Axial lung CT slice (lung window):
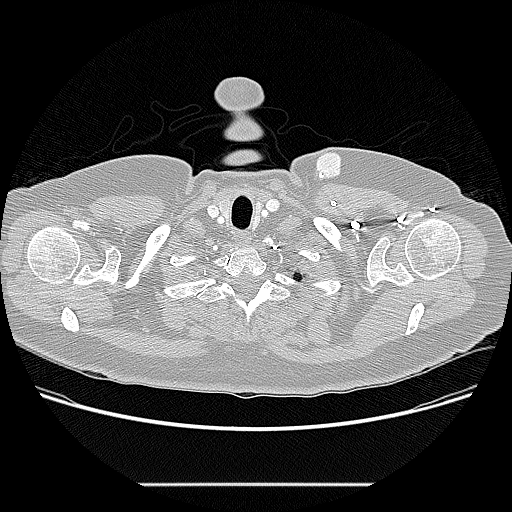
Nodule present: no